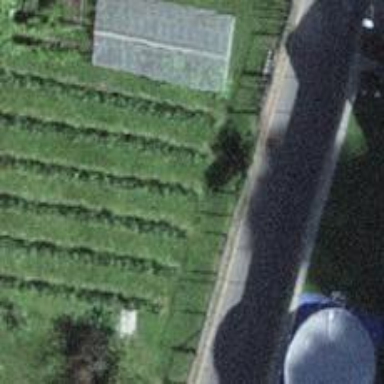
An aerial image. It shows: Vineyard where grapes are grown.